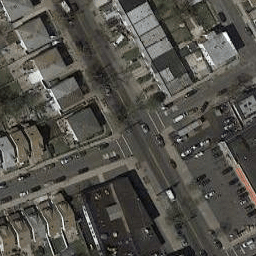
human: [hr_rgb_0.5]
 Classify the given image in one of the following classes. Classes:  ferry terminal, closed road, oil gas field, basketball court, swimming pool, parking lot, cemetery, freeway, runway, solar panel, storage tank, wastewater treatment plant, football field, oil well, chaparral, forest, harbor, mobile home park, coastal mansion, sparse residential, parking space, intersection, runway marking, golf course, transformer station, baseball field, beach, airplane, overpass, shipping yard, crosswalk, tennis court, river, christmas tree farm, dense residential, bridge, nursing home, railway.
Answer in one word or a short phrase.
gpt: intersection